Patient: sex M, age 60
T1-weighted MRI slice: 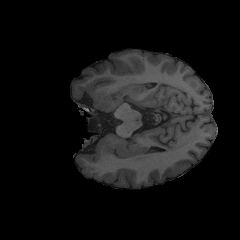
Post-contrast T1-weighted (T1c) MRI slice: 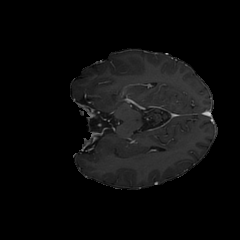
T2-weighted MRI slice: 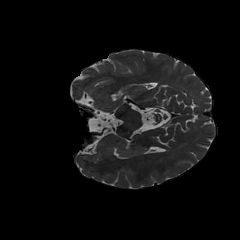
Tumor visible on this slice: no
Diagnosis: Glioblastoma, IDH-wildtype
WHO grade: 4